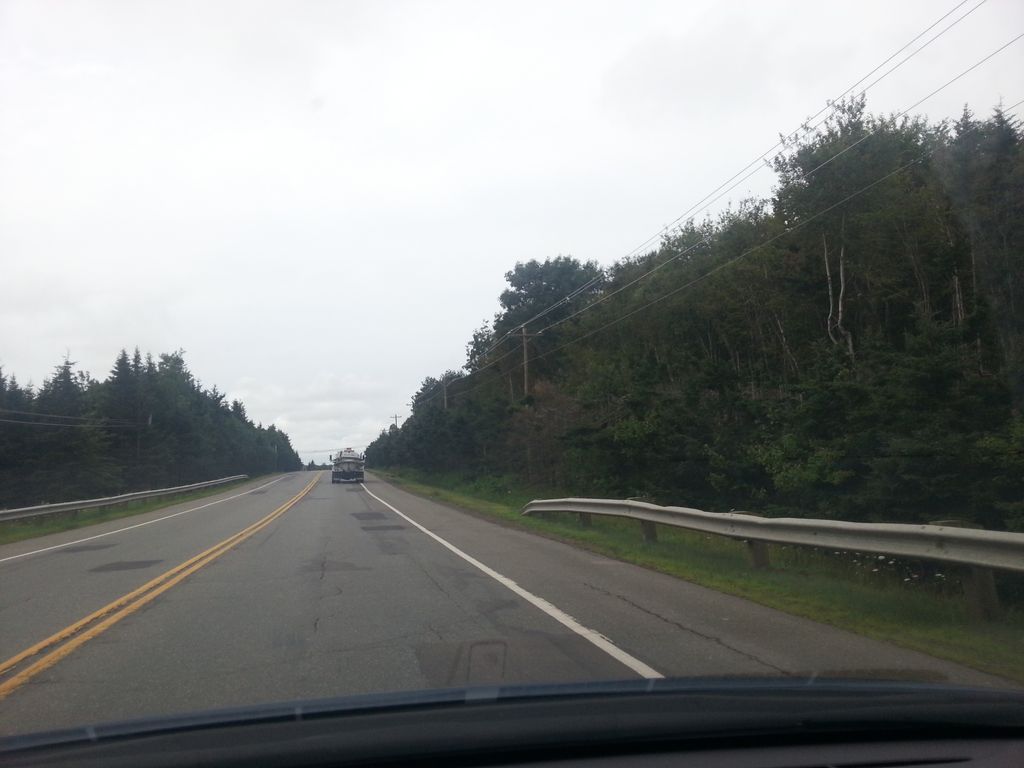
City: charlottetown